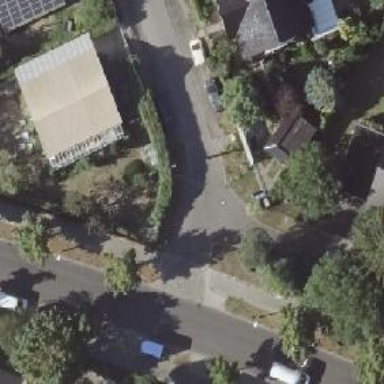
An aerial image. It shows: Residential road with asphalt surface.